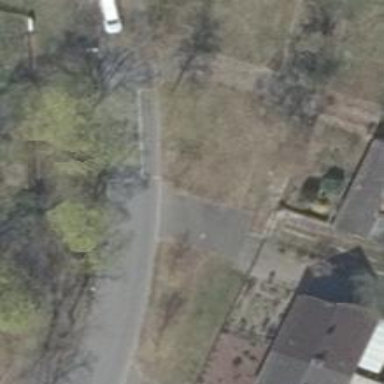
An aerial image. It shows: Residential road with asphalt surface.